Field crop: maize
Growth stage: 1
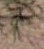
Species: salsola